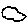
Label: cloud